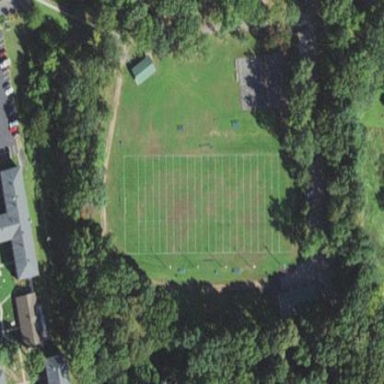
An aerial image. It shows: American football pitch for leisure and sport activities.